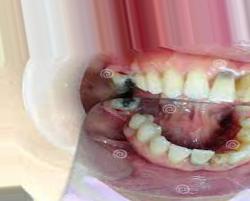
Condition: Tooth Discoloration